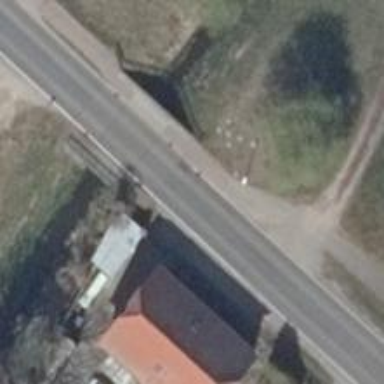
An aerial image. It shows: Sidewalk along the footway.